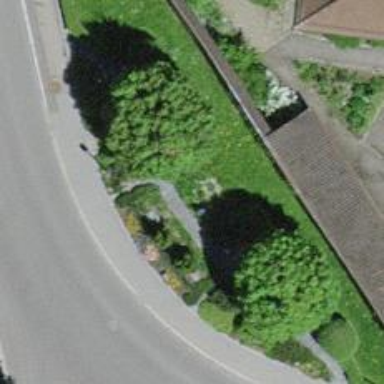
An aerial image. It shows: Red bench.